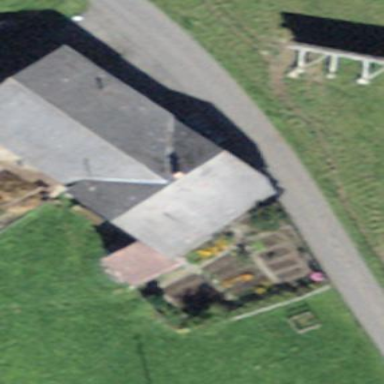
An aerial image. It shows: Farm building.